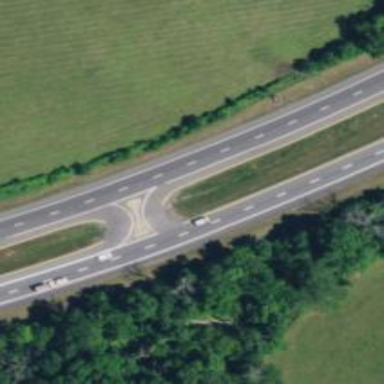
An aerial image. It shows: Trunk link highway with asphalt surface.